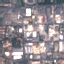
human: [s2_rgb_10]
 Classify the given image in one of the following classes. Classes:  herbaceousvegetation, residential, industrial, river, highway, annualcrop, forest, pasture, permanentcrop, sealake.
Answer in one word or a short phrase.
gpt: Industrial